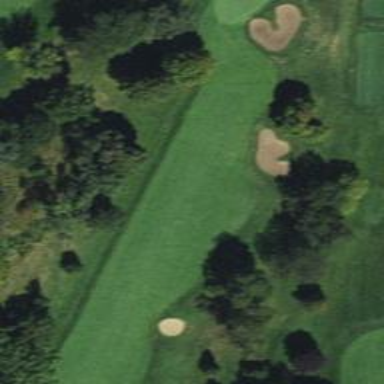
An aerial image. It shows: Golf hole.